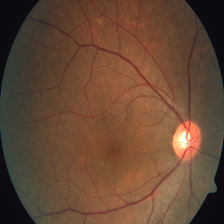
Diabetic retinopathy grade: Severe